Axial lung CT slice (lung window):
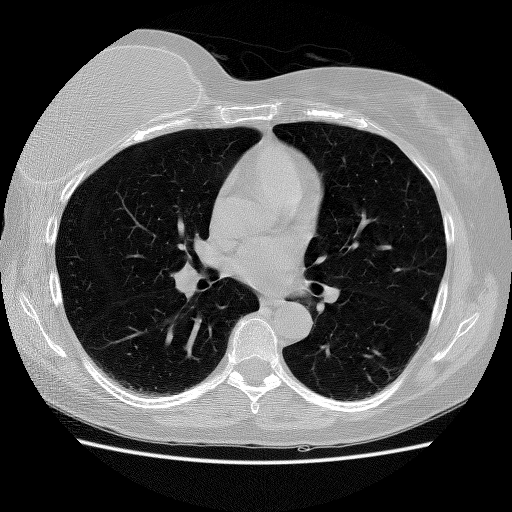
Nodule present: no